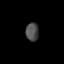
Tissue: skin
Cell type: Fibroblasts
Senescence score: 0.7214
Nuclear area (px): 231
Mean DAPI intensity: 76.805